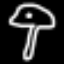
Label: mushroom